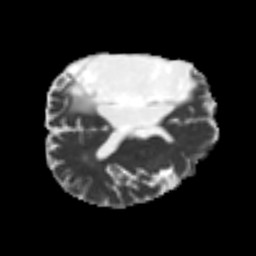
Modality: MD
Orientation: axial
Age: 52
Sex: male
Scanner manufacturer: siemens
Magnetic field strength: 3 T
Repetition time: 4.987 s
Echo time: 0.0792 s